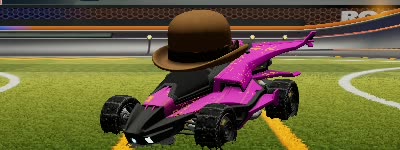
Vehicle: aftershock